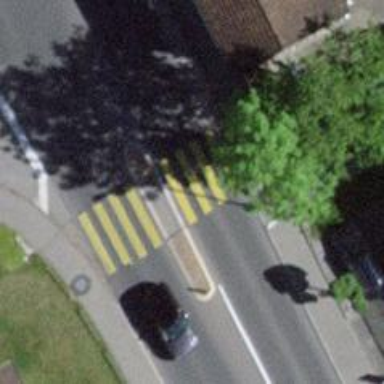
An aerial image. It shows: Zebra crossing on the road.